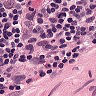
Metastatic tissue present: no